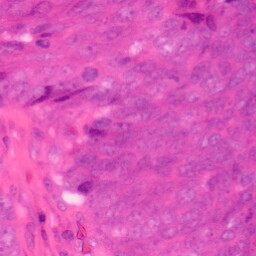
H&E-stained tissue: Colon